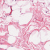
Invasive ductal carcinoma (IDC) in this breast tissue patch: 0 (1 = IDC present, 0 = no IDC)